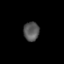
Tissue: prostate
Cell type: Myeloid cells
Senescence score: 0.335
Nuclear area (px): 290
Mean DAPI intensity: 87.362